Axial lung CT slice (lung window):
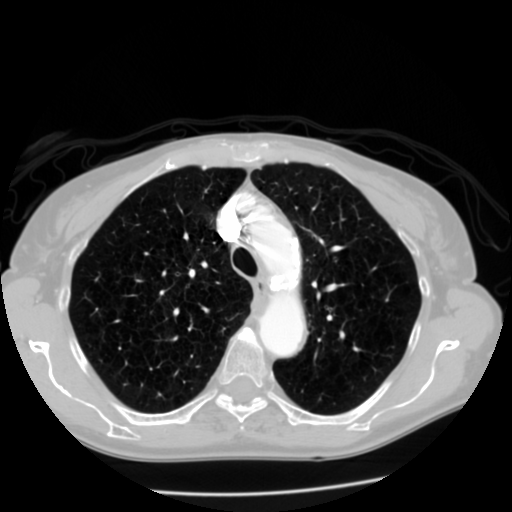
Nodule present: no